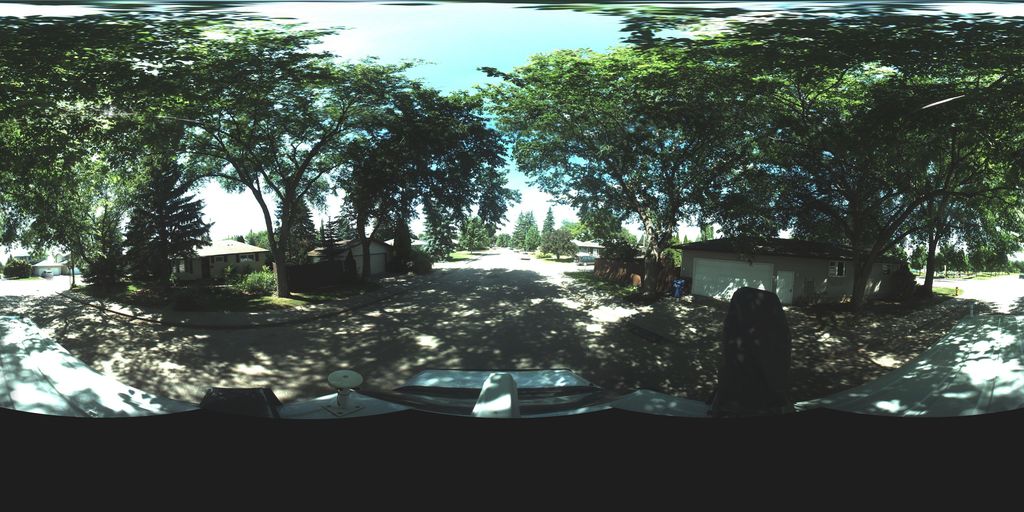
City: saskatoon